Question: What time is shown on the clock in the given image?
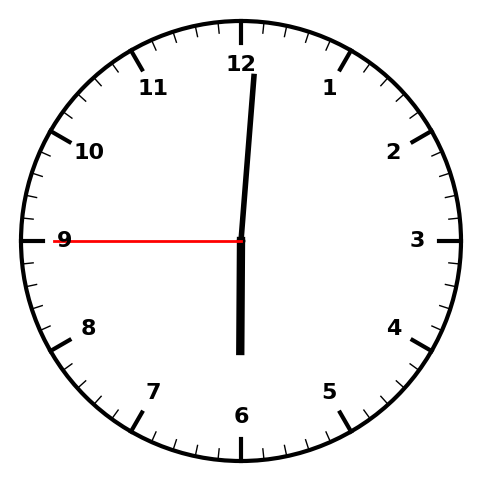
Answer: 06:00:45